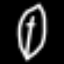
Label: leaf